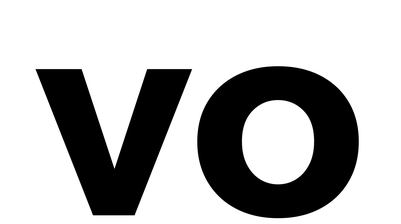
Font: InstrumentSans_Bold